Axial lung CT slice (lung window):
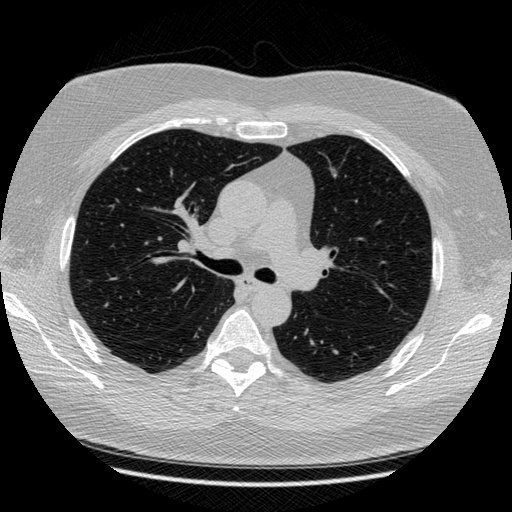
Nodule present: no